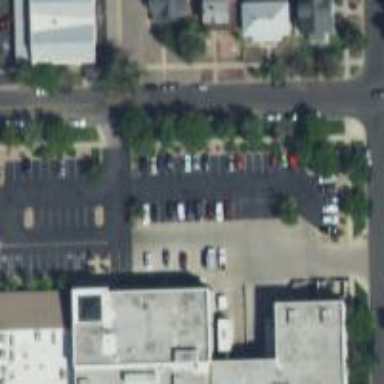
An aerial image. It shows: Parking space.